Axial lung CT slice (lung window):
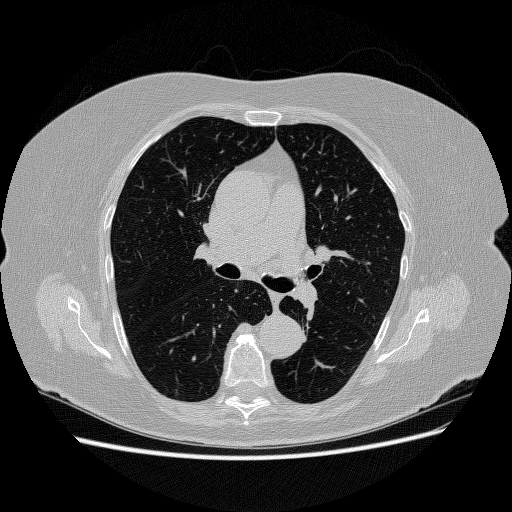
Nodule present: no